Question: I am trying to leave only rows in dataframe which are the latest from each year included (from 2000 till 2018) and after that convert date from dd-mm-yyyy to only a year number.
So far I got only imported the data:
'''
df_spx = web.DataReader('^GSPC', 'yahoo', start='2000', end='2018')
df_spx.reset_index(inplace=True)
df_spx['Date'] = pd.to_datetime(df_spx['Date'])
df_spx
'''
And the output is this (as a image in url, can't post pictures yet):

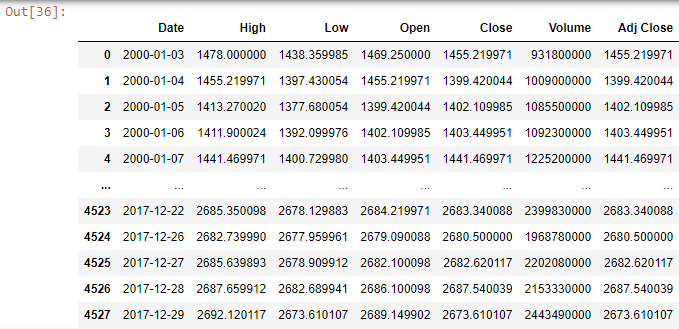
Answer: You might want to order the dataframe by 'Date' columne.
Then, keep only Year value to group.
Finally, you can get latest rows after grouping the dataframe, as follows:
'''
import pandas as pd
# sample dataframe
df = pd.DataFrame({
'Date': ['2000-01-03', '2000-01-04', '2018-12-19', '2018-12-18'],
'High': [1, 2, 3, 4],
})
df['Date'] = pd.to_datetime(df['Date'])
df.sort_values(by=['Date'], inplace=True) # order by Date
df['Date'] = df['Date'].dt.year # already ordered by Date, then leave year only.
df = df.groupby('Date').tail(1) # get latest row per year
print(df)
# Date High
#1 2000 2 # latest row per 2000 (2000-01-04)
#2 2018 3 # latest row per 2018 (2018-12-19)
'''